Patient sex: M
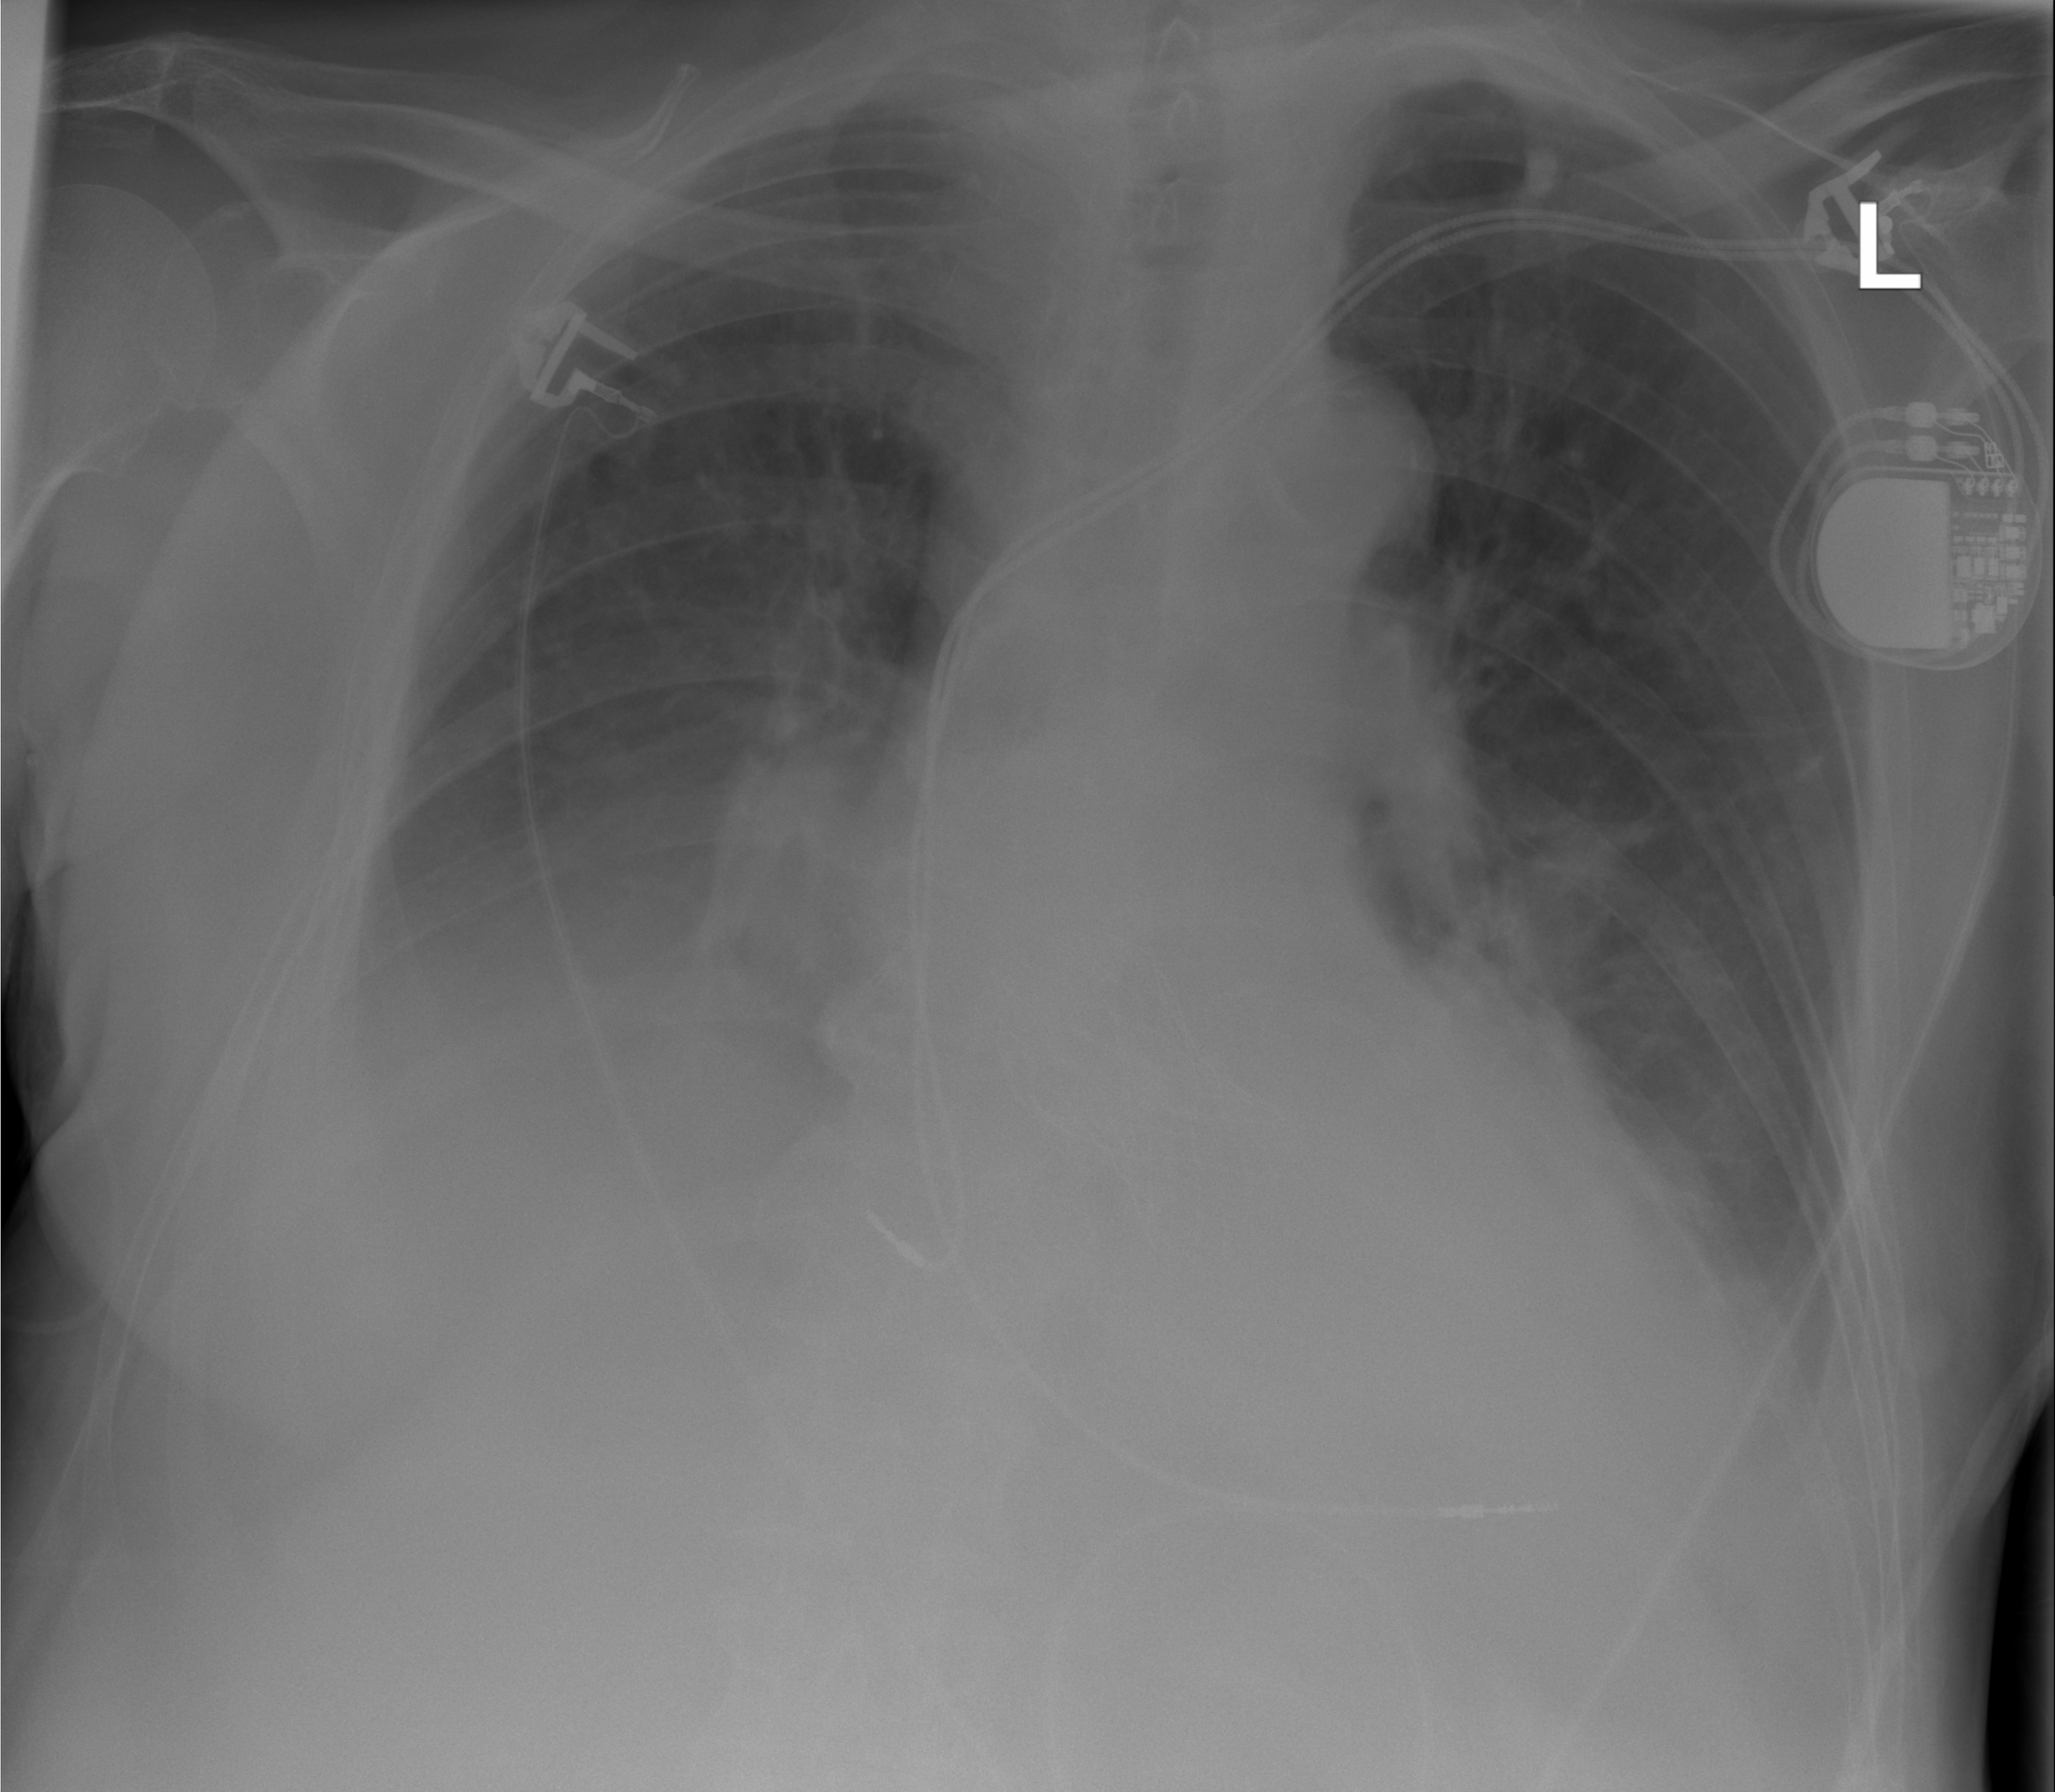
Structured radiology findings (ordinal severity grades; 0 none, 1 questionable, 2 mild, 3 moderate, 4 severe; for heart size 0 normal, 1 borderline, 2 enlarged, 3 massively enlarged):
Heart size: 2
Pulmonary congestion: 0
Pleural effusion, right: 3
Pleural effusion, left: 2
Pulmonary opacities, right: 0
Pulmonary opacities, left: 0
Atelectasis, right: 2
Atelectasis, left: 0